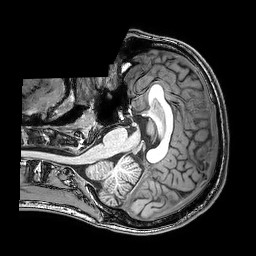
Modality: T1w
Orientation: axial
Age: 23
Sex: male
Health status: healthy